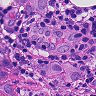
Metastatic tissue present: yes